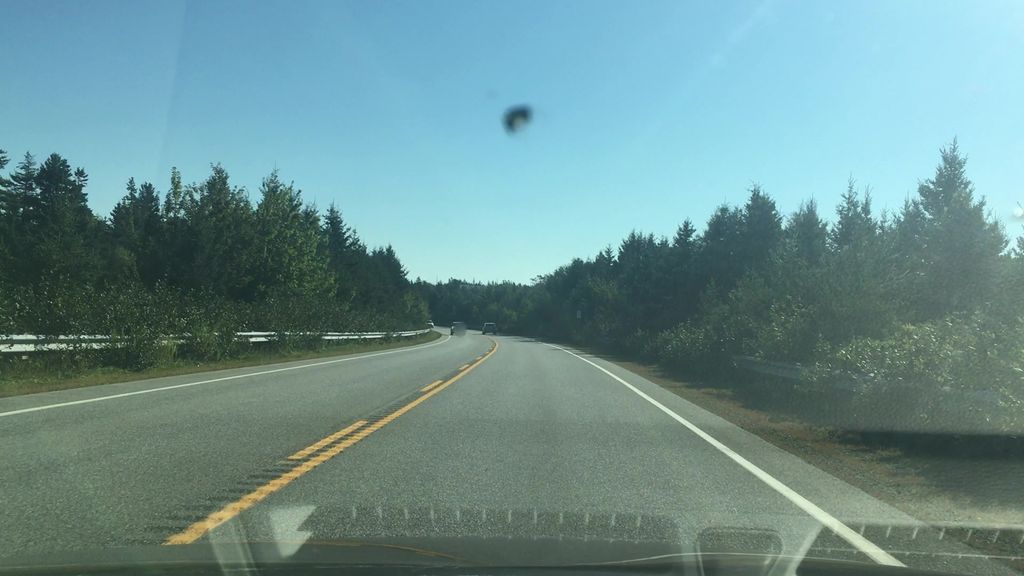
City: halifax